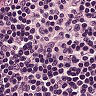
Metastatic tissue present: no